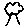
Label: tree